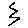
Label: zigzag